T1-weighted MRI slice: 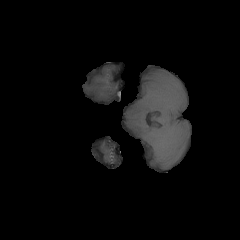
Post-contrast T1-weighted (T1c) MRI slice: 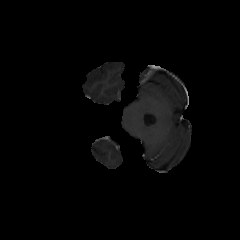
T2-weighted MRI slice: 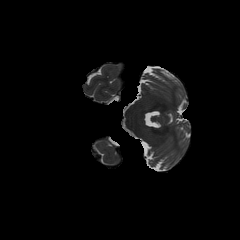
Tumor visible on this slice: no